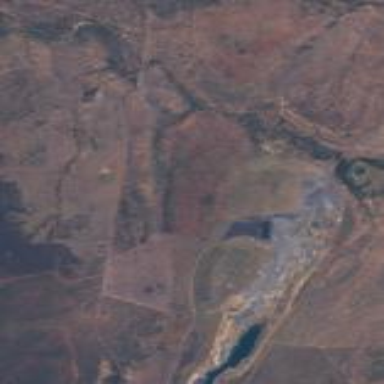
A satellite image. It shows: Industrial area used for mining operations.